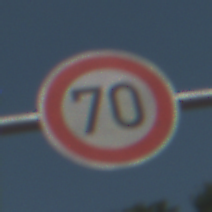
Verkehrszeichen: Geschwindigkeit70
Umgebung: Outdoor, Suburban
Tageszeit: Midday
Wetter: PartlyCloudy
Licht: Natural
Jahreszeit: NotSpecified
Kontrast: HighContrast